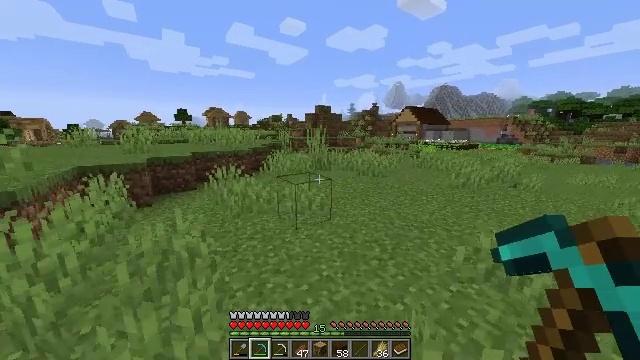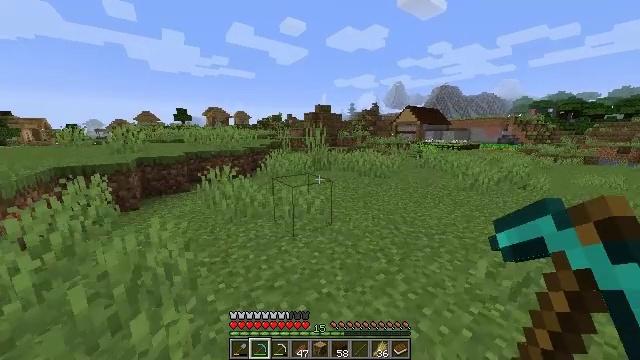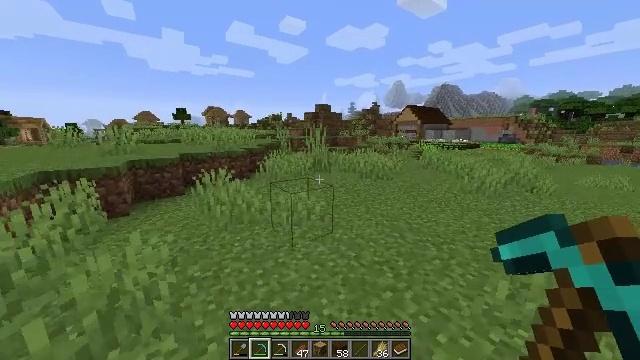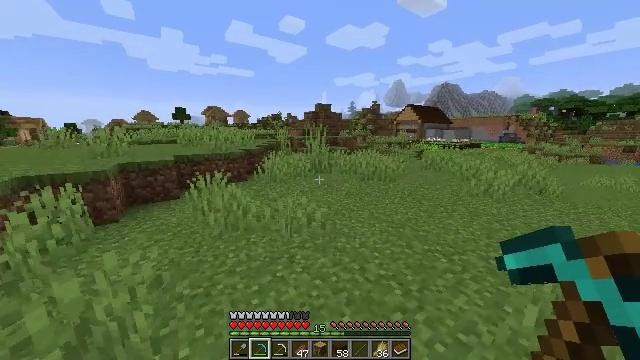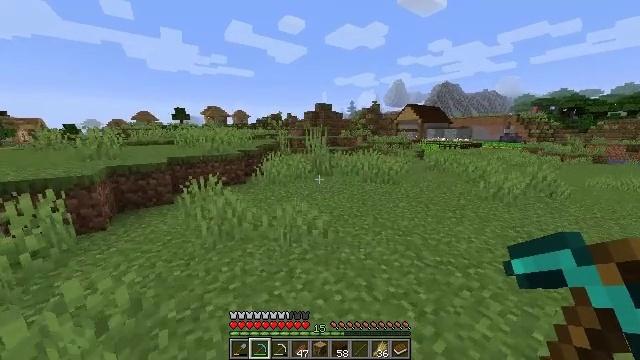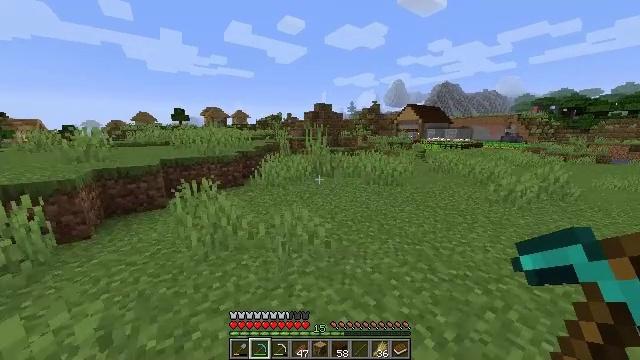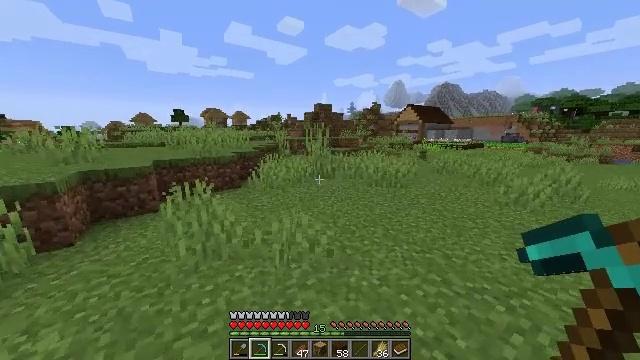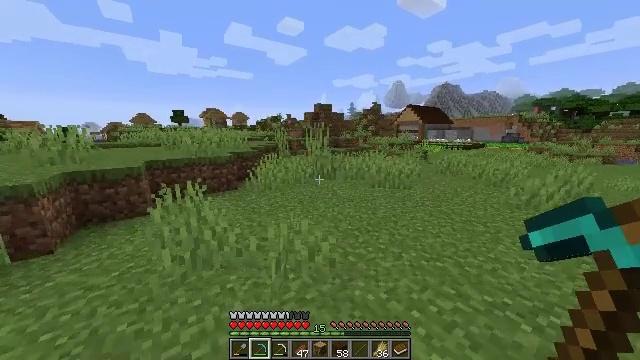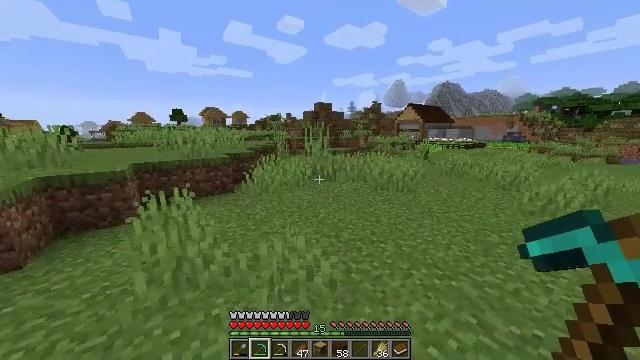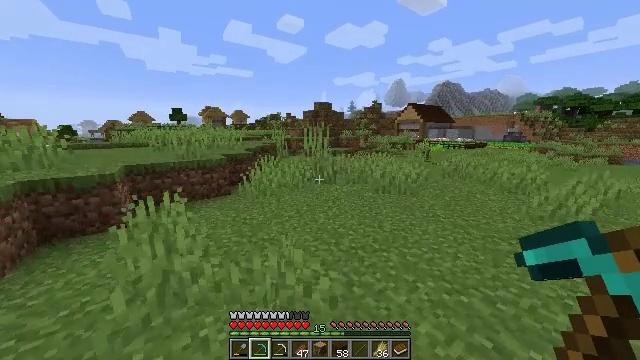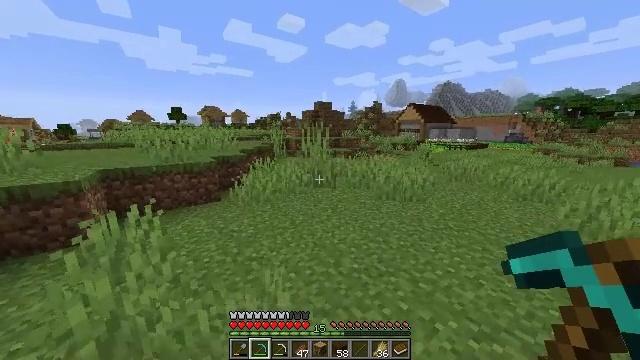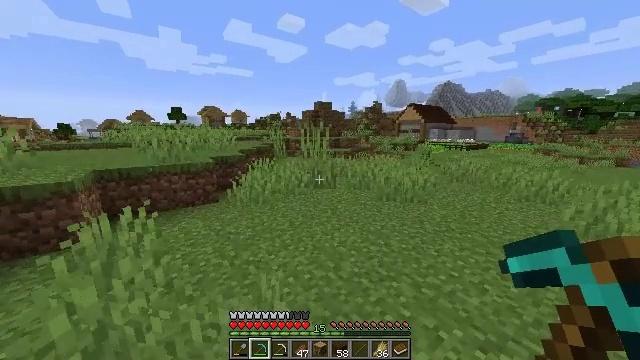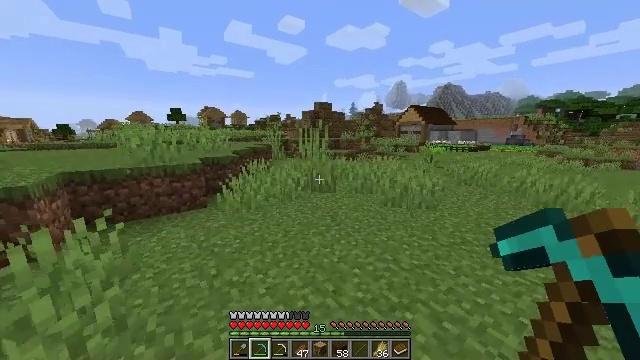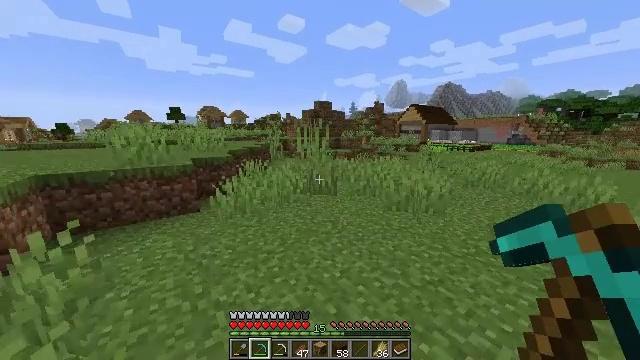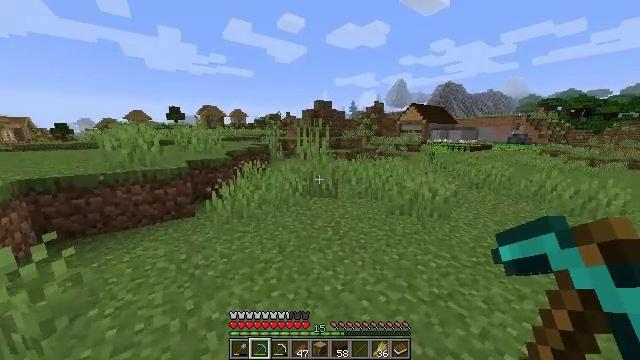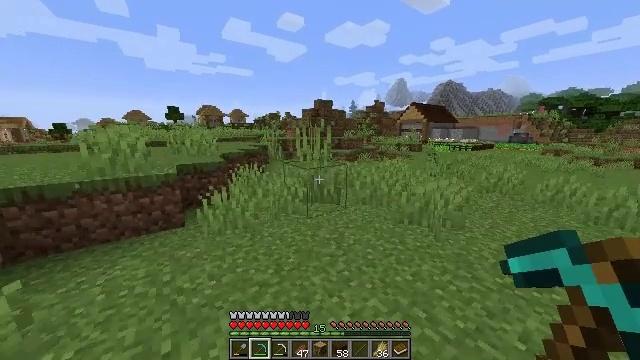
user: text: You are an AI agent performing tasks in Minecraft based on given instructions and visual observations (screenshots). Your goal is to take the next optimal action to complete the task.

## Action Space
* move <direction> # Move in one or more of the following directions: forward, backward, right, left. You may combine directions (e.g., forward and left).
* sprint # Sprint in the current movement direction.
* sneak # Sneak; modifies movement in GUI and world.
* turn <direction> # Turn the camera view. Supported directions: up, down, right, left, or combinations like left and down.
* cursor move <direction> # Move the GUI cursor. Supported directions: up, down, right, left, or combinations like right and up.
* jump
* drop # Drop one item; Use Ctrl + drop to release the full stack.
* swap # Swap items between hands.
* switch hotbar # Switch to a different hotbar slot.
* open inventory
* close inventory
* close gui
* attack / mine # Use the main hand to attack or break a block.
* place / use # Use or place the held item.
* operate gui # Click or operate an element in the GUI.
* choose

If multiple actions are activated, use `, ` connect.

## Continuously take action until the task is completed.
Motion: motion action
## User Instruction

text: Put your materials in the crafting grid to make an enchanting table.
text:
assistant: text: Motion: move forward
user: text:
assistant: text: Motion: move forward
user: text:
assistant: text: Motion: move forward
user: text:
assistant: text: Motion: move forward
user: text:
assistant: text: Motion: move forward
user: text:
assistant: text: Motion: move forward
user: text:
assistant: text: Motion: move forward
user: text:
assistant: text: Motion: move forward
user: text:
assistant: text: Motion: move forward
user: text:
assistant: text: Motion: move forward
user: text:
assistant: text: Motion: move forward
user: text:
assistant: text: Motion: move forward
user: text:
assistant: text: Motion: move forward
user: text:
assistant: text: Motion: move forward
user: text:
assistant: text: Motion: move forward
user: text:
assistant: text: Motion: move forward
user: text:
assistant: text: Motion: move forward, turn left and down
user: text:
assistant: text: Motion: move forward, turn left
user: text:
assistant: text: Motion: move forward, turn left and down
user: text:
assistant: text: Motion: move forward, turn left and down
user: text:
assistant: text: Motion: move forward
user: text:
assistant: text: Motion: move forward
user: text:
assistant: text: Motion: move forward
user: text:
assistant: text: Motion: move forward
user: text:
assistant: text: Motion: move forward
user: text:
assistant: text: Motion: move forward
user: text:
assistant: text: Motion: move forward
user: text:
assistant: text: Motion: move forward
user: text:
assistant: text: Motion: move forward
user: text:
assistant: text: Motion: move forward, turn down